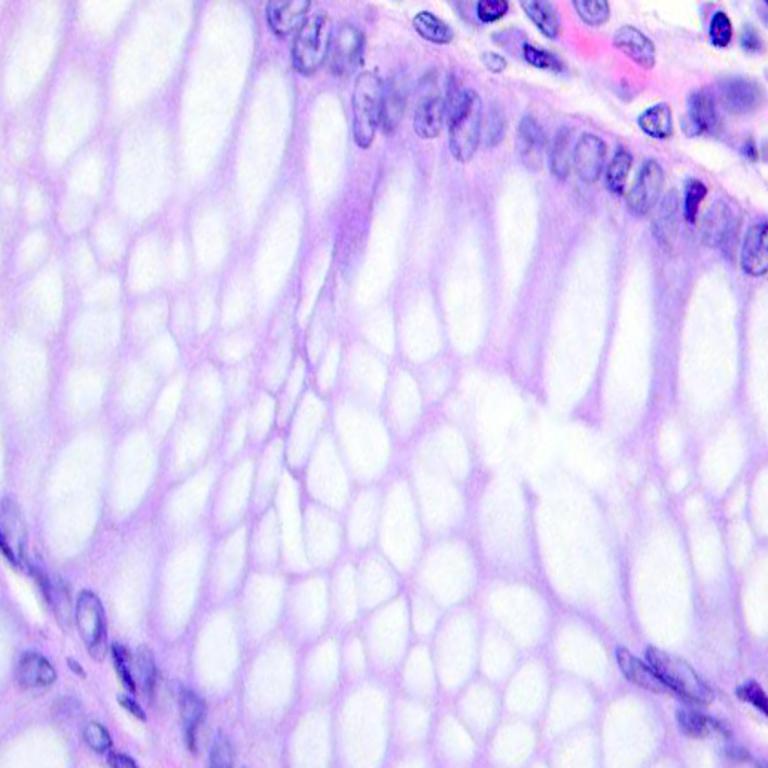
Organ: colon
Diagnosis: benign